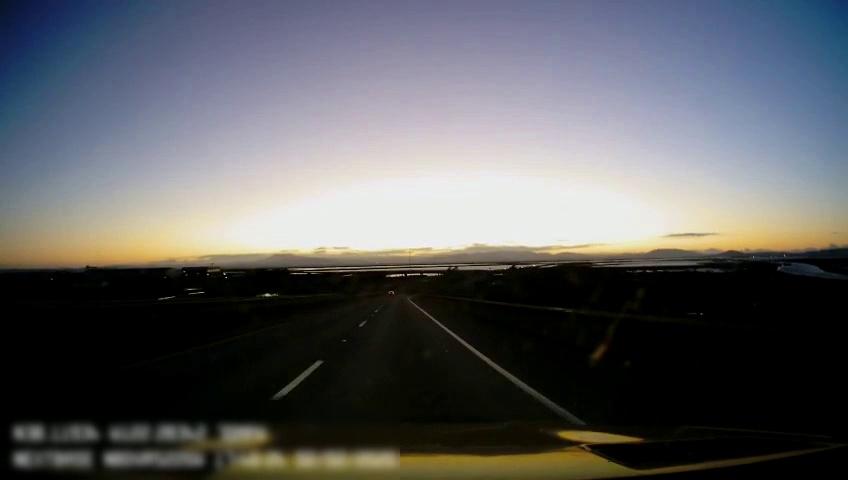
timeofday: Dusk/Dawn/Twilight
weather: Sunny
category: Drivable Space
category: Lanes | Current Lane
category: Lanes | Current Lane
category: Lanes | Alternate Lane